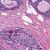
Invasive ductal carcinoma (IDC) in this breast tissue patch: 1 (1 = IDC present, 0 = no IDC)